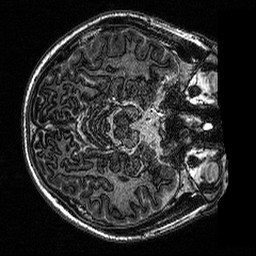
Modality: MP2RAGE
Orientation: axial
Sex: male
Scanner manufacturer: siemens
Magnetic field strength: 3 T
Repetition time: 5 s
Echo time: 0.00292 s